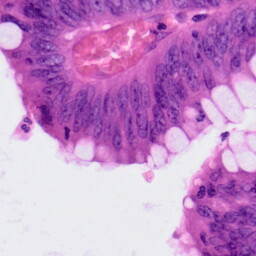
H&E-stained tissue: Colon